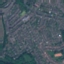
Land use / land cover: Residential